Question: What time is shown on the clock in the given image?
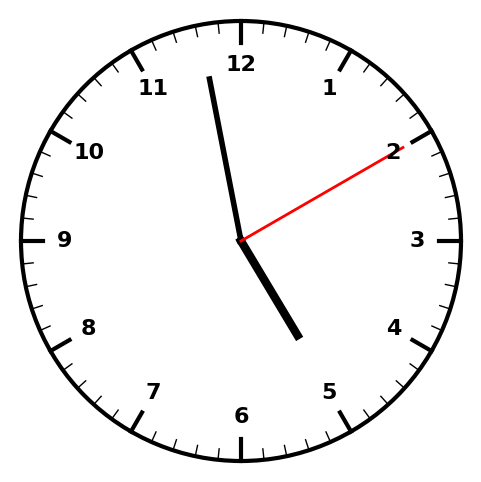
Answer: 04:58:10